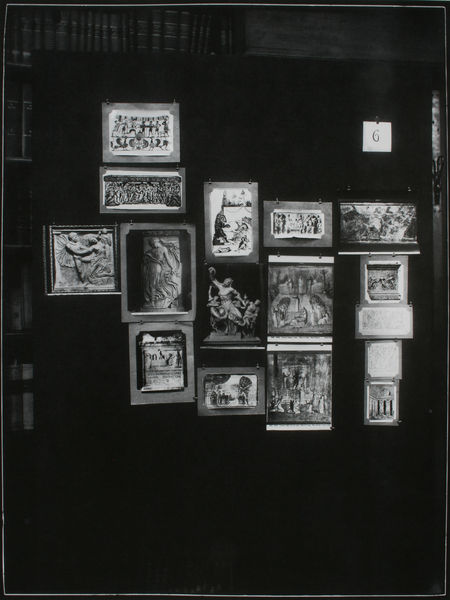
Titel: Der Bilderatlas Mnemosyne - Tafel 6
Künstler: Aby Warburg
Standort: London
Institution: Warburg Institute ©
Schlagwörter: dunkel, gemälde, kopf, mann, weiß, menschen, frau, grau, licht, marmor, profil, schwarz, säulen, tür, zeichnung, regal, wand, rahmen, stein, bild, skulptur, relief, bilder, bilderrahmen, bücher, fotos, figuren, tafel, karten, galerie, gruppen, foto, schild, antike, schwarzweiß, kunst, vitrine, kollage, bücherregal, skulpturen, zahl, antik, griechisch, rechteckig, bibliothek, sammlung, kabinett, museum, aufhängen, sechs, reliefs, szenen, nummer, rahemn, sarkophag, atlas, illustrationen, fotografien, photos, laokoon, antiken, kolage, stecknadeln, bildende kunst, warburg, zusammenstellung, aby warburg, aby, bilderatlas, mnemosyne, reproduktionen, rondebosse, 6, g, fotowand, nummer 6, bildersammlung, laokaon, zusammenschau, replikate, a. warburg